Question: I am extremely new to Android development as a heads up. I have read the <URL> with no luck.
Right now the background of my application along with my ImageView are looking incredibly low res. The dimensions of my background image is 720px by 1280px with an image resolution of 72 and the ImageView is 538px by 113 px with a resolution of 72. When I make the resolution higher, my application crashes when uploading it to my Samsung S5.
My images:
<URL>
<URL>
What it looks like on my Samsung S5. It is very pixelated and muddied.

My activity_main.xml looks like the following:
'''
<LinearLayout xmlns:android="http://schemas.android.com/apk/res/android"
xmlns:tools="http://schemas.android.com/tools" android:layout_width="match_parent"
android:theme="@android:style/Theme.NoTitleBar"
android:layout_height="match_parent" android:paddingLeft="@dimen/activity_horizontal_margin"
android:orientation="horizontal"
android:paddingRight="@dimen/activity_horizontal_margin"
android:paddingTop="@dimen/activity_vertical_margin"
android:paddingBottom="@dimen/activity_vertical_margin" tools:context=".MainActivity"
android:id="@+id/background"
android:background="@drawable/background_xhdpi">
<ImageView
android:layout_width="302dp"
android:layout_height="76dp"
android:id="@+id/imageView"
android:background="@drawable/logo"
android:layout_gravity="center_horizontal" />
</LinearLayout>
'''
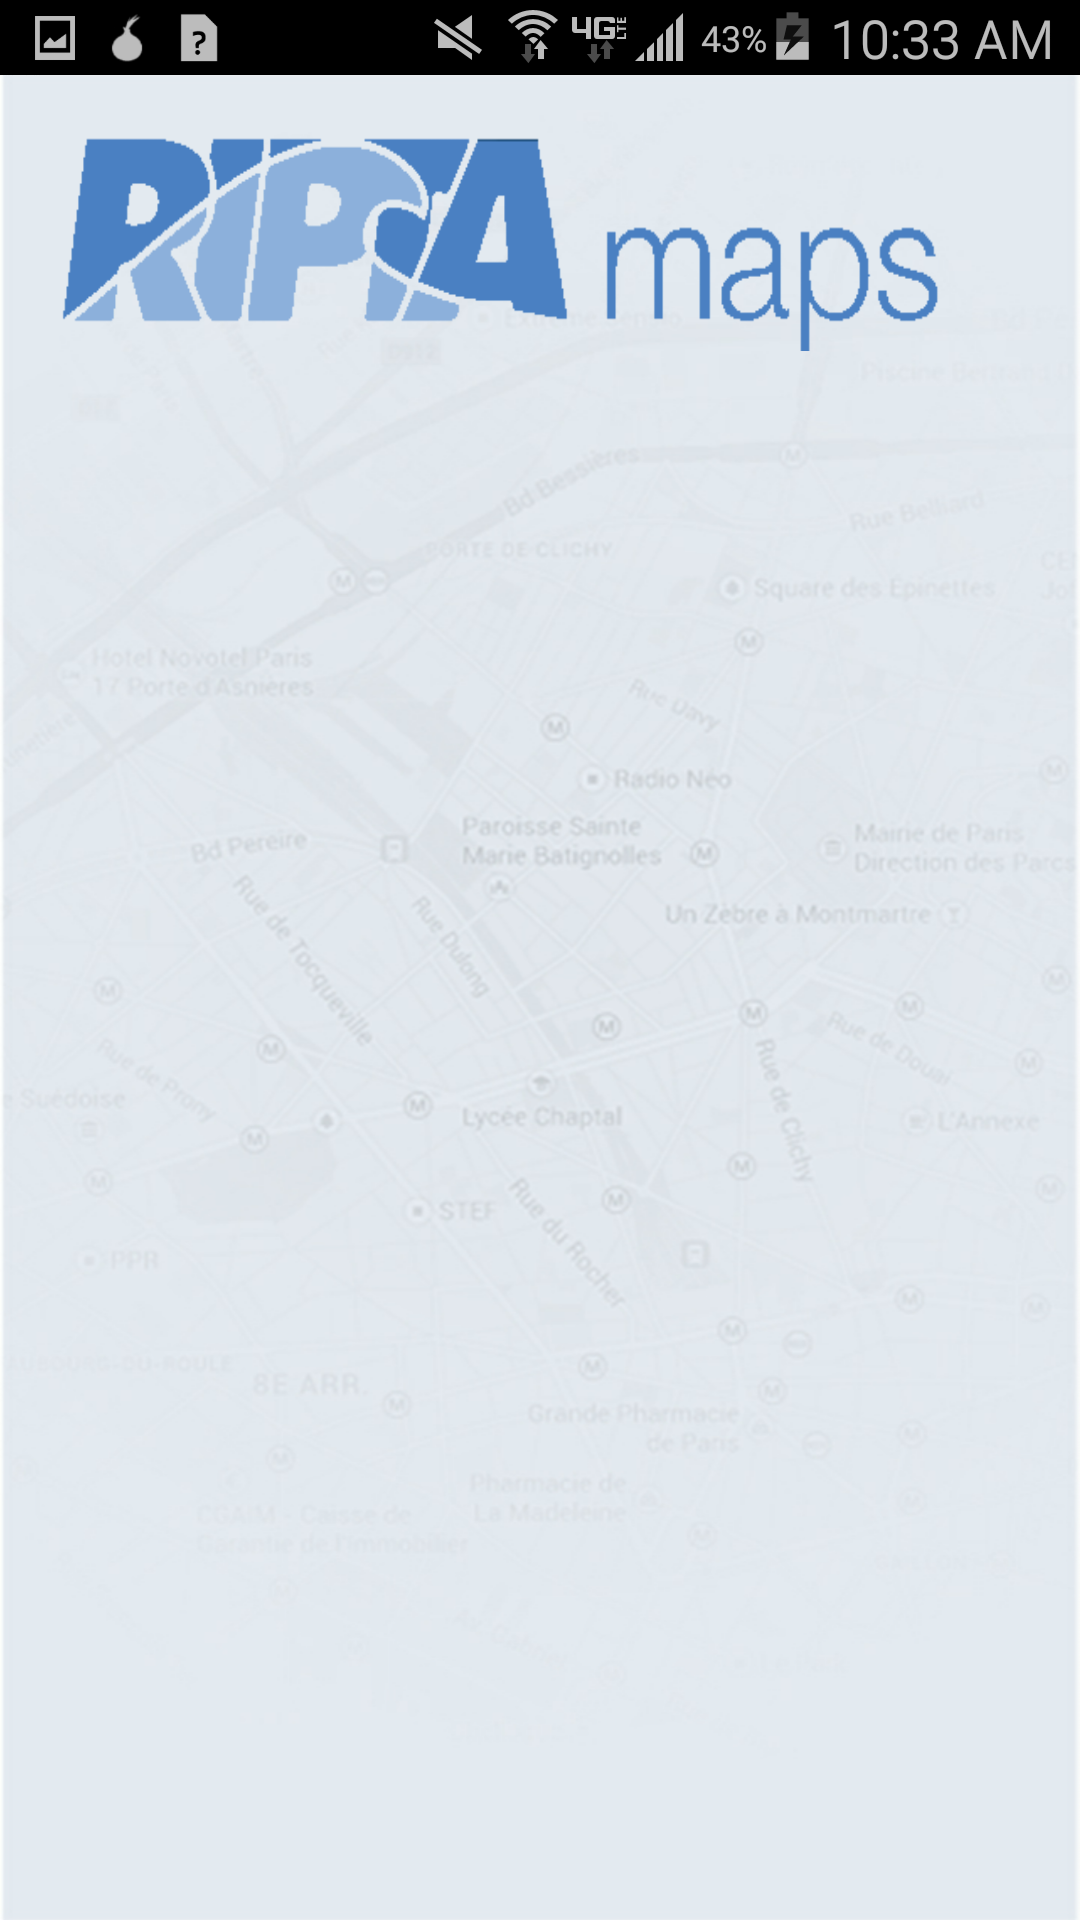
Answer: The best answer I have received was the following:
> Due to the responsive nature of Android design you will not find a
single dimension that works for all devices. You need to support
resolutions ranging from 240x320 up to 2560x1600. So what you want to
do is either design for the largest resolution, and make sure it
scales down well. Or target specific dimensions and save multiple
versions of your graphics. Another thing to remember is pixel density.
A lot of devices now use twice the amount of pixels to achieve these
resolutions. Some even use 640dpi instead of the standard desktop
"72dpi" Its a bit confusing, but it boils down to you needing to make
your images at least 100% bigger than the dimensions you want them to
appear on the device. If you logo is 538x113, make it 1076x226 and
then embed it at the normal 538x113 size, this will help with the
crispness of the lines.
- <URL>